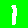
Digit: 1